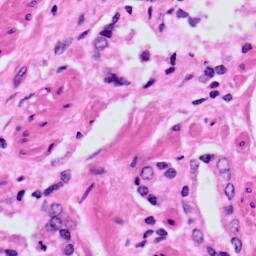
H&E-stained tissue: Prostate